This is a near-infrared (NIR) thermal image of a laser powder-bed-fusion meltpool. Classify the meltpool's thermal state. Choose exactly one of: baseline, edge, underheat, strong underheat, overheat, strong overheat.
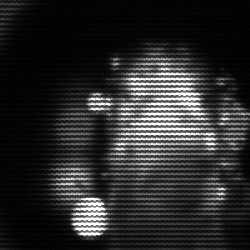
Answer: strong underheat